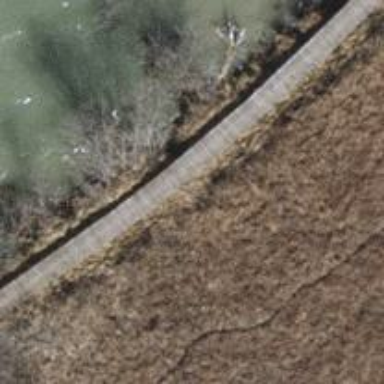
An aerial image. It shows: Boardwalk bridge over path.